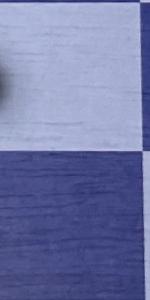
Label: Empty